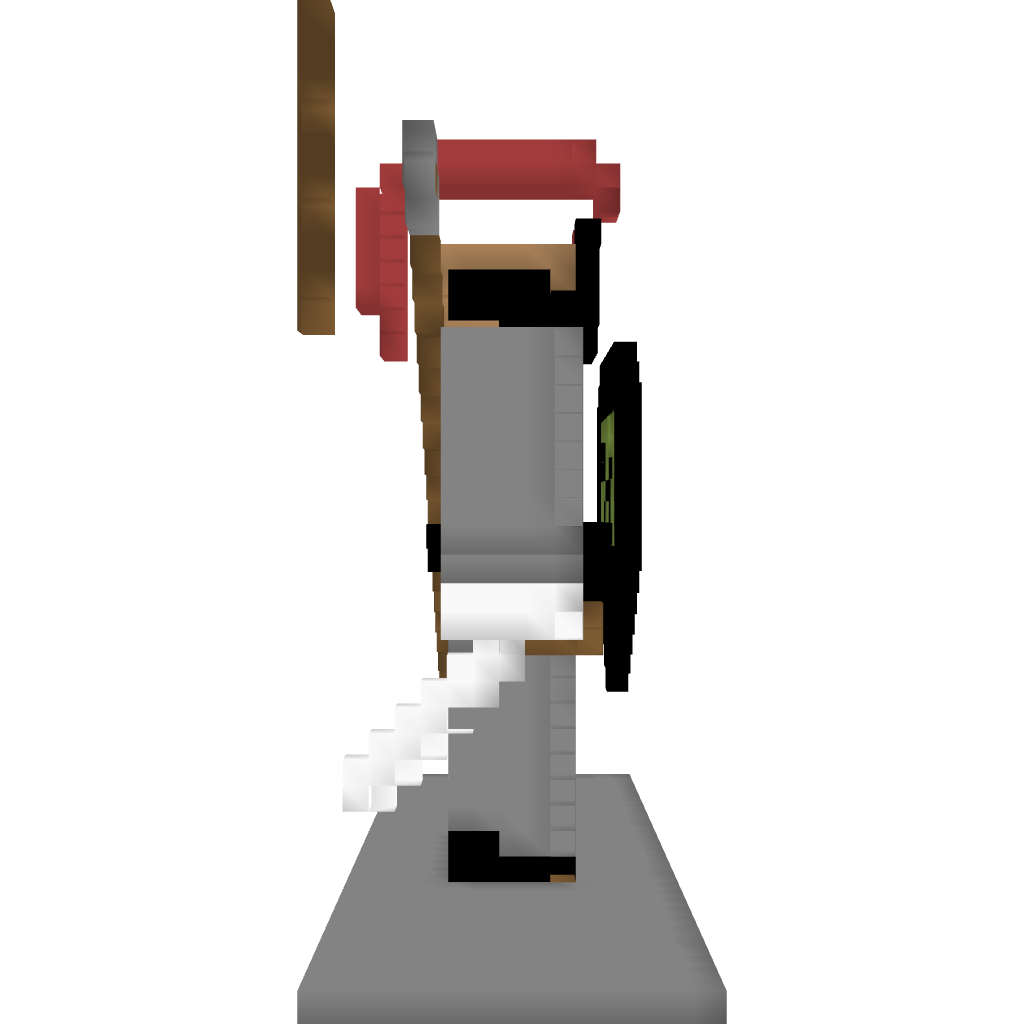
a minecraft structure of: Spartan at suit :) good quality